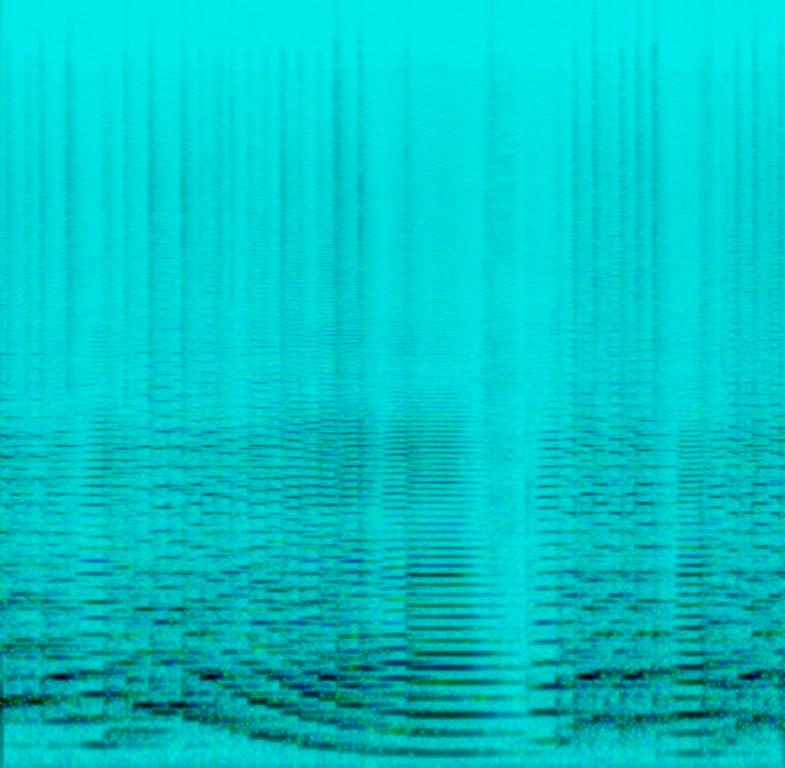
This is a classical music piece performed on a baritone saxophone. The tone of the baritone saxophone resembles a cello sound. There is a tender feel to the melody being played. The atmosphere is heart-touching. This piece would fit perfectly in the soundtrack of a documentary with serene scenes such as a birdlife documentary.